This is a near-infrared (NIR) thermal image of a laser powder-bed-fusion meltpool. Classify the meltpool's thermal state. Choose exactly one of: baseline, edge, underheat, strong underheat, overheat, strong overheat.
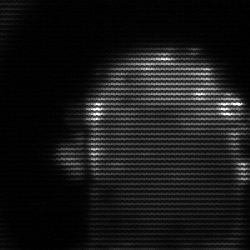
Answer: baseline